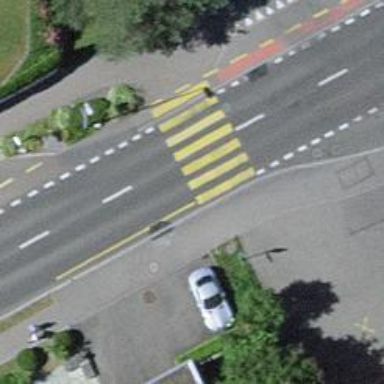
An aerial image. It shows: Uncontrolled zebra crossing with zebra markings.